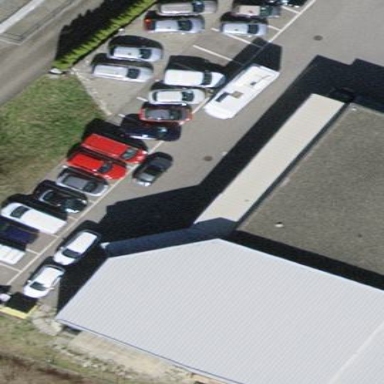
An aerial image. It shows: Flat roof with light gray color.